Field crop: maize
Growth stage: 2
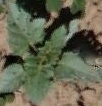
Species: datura